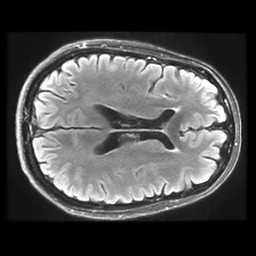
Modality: FLAIR
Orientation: axial
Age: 60
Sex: female
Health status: healthy
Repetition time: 12 s
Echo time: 0.09782 s